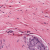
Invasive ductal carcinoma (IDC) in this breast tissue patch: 0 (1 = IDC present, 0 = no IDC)